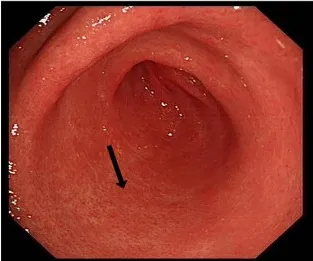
Representative images of upper endoscopy indicating scattered flat hyperemia and erosion of the gastric antrum and duodenum. Gastric antrum.
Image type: endoscopy (gi_endoscopy)